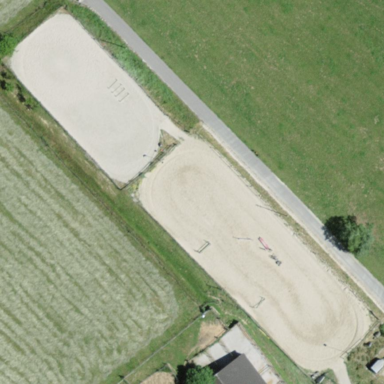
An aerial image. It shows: Equestrian pitch used for leisure and sports activities.